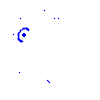
Particle: proton